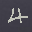
Label: 4